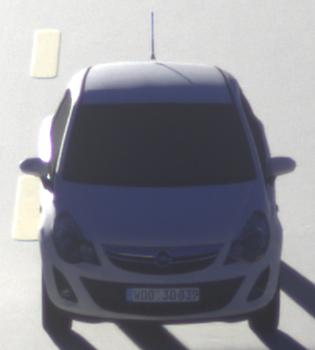
Make: Opel
Model: Corsa 1.2
Detailed model: Corsa (D)
Model produced from: 2011/01
Model produced until: 2014/08
Doors: 3
Color: white
Road condition: dry road
Daytime: sunrise or sunset
Contrast: high contrast